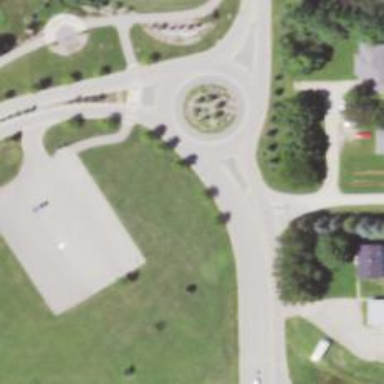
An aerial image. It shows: Tertiary road with asphalt surface. This road includes new roundabout built in 2013.